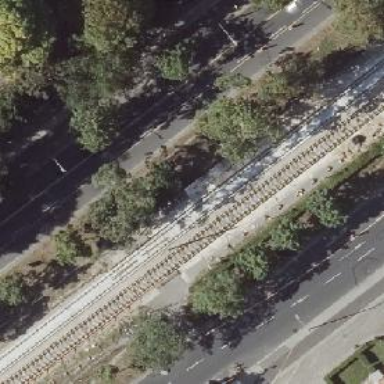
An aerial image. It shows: Tram stop.